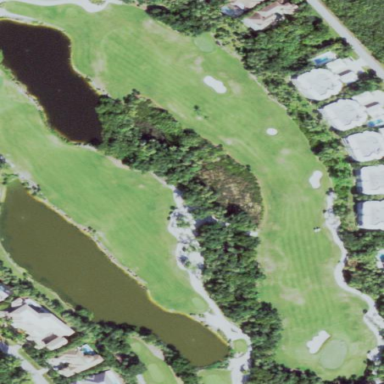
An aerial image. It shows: Area with grass used as rough in golf course.